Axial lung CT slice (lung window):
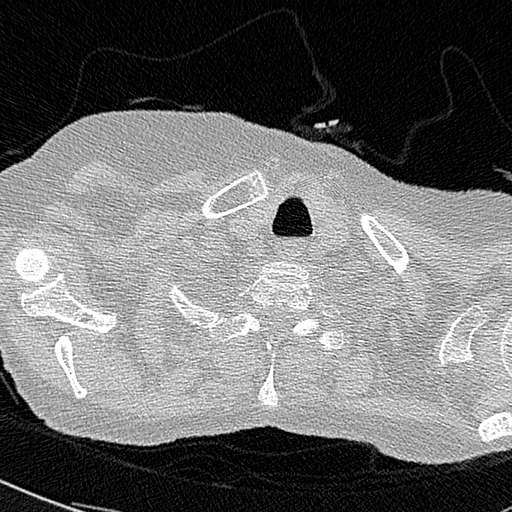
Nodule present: no